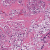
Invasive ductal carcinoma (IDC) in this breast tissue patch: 0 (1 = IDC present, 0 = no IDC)